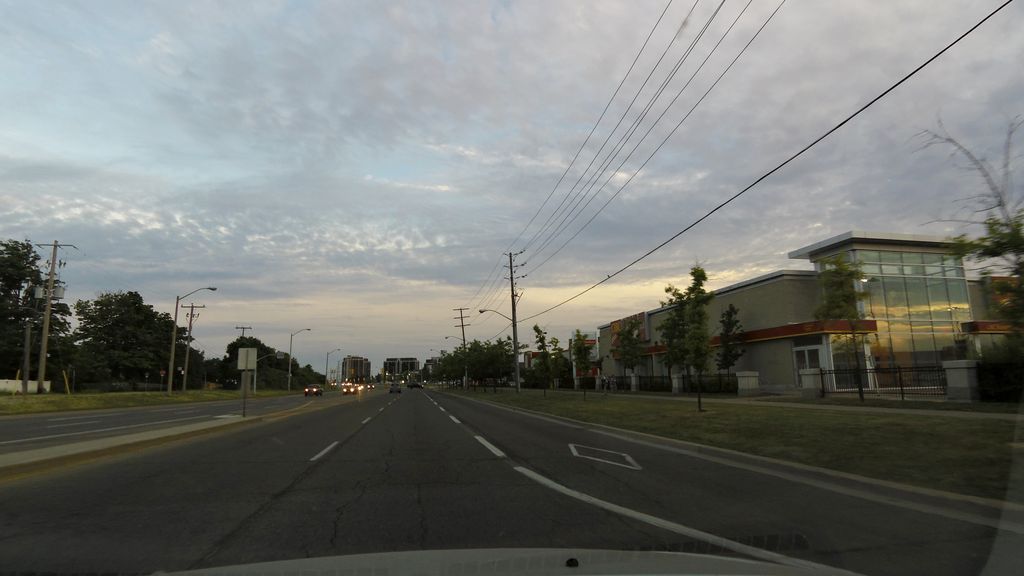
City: toronto